Aerial crown-view tile of a tropical tree (Barro Colorado Island, Panama), acquired 20250217:
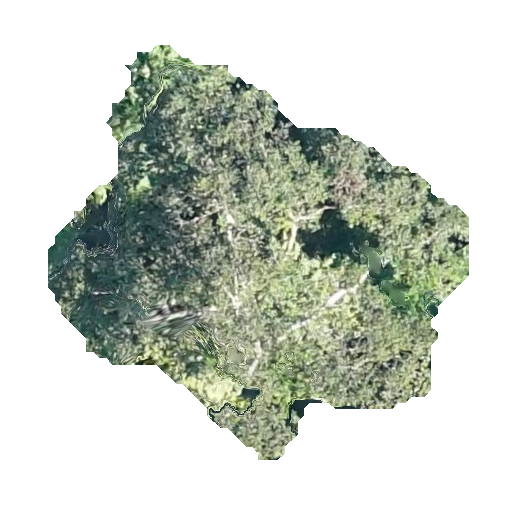
Species: Trattinnickia aspera
GBIF accepted scientific name: Trattinnickia aspera
Crown area: 155.618 m²